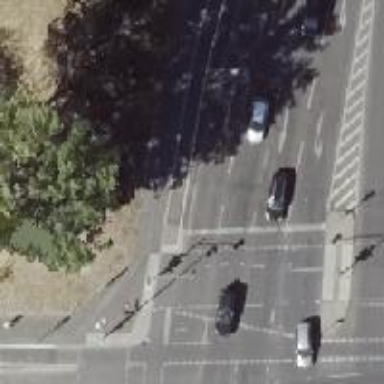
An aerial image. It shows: Tertiary road with asphalt surface and cycle track on the right side. It is dual carriageway.